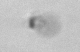
Label: detritus